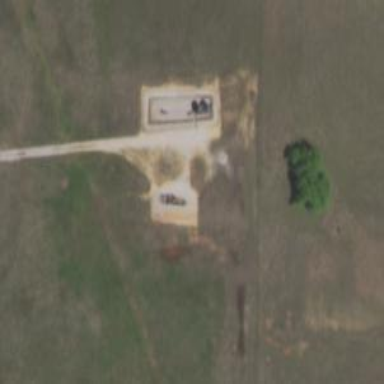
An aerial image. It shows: Petroleum well.